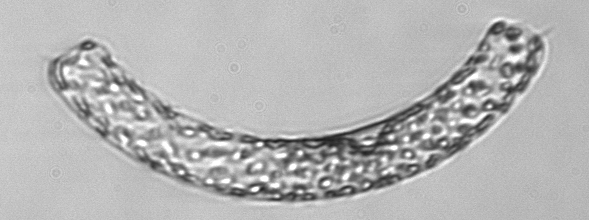
Label: Guinardia_striata